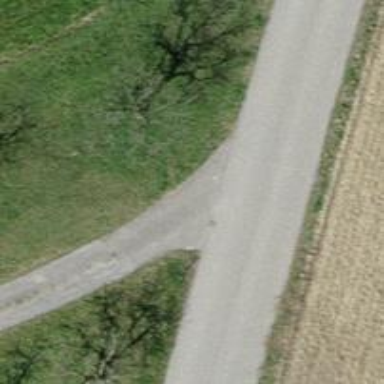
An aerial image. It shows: Unclassified asphalt road without sidewalk.